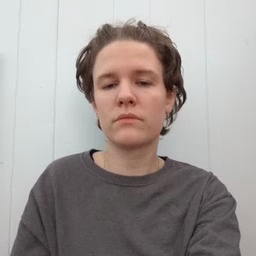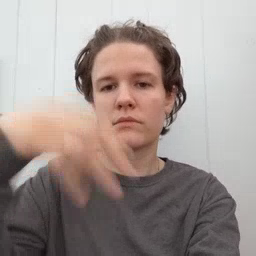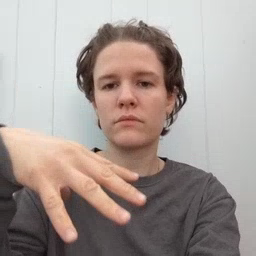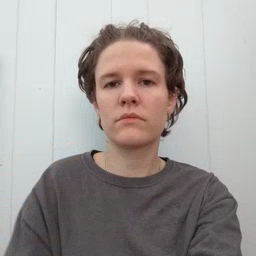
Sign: drop